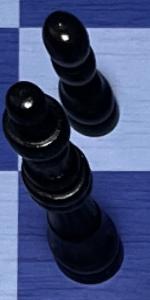
Label: Queen_Black